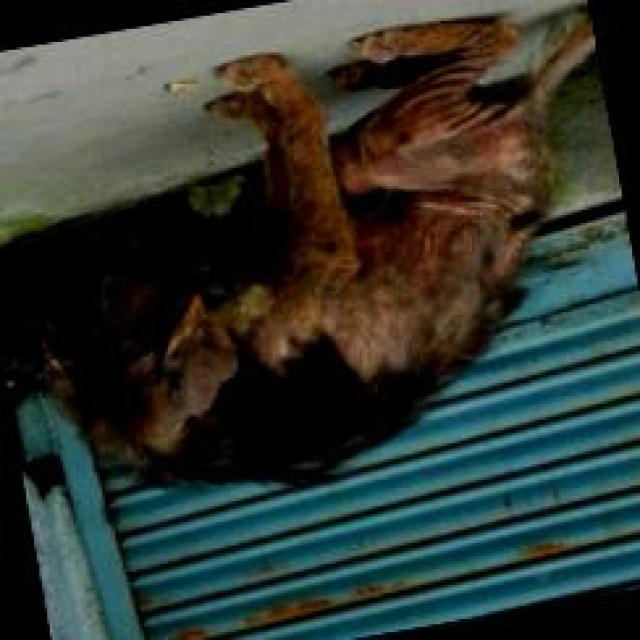
Canine fungal skin infection — characterized by alopecia, scaling, crusting, and circular lesions. Common agents include Malassezia and Candida species.